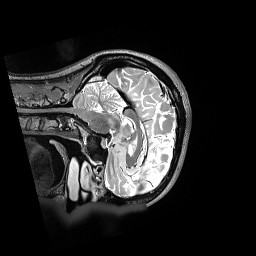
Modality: T2w
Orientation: sagittal
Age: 50
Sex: male